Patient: sex M, age 51
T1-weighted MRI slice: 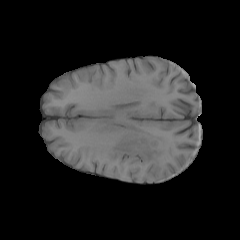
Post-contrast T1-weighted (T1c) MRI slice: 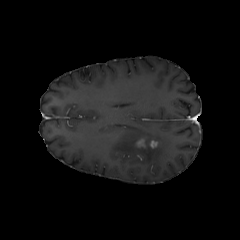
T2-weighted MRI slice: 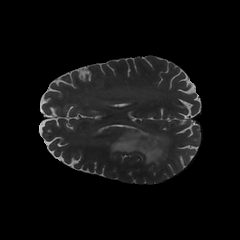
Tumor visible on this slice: yes
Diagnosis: Glioblastoma, IDH-wildtype
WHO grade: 4